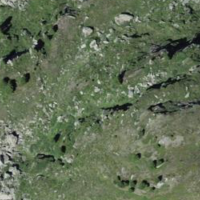
EUNIS habitat code: 26
Species observed at this site:
Arnica montana